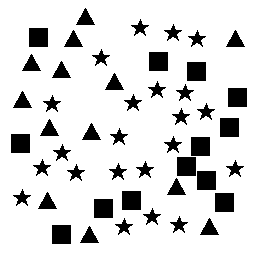
Squares: 13
Triangles: 13
Stars: 22
Total shapes: 48